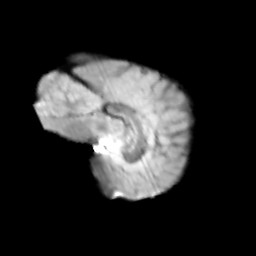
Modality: T2w
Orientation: sagittal
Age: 10
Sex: female
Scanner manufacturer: siemens
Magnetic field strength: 3 T
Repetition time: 3.8 s
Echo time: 0.07 s